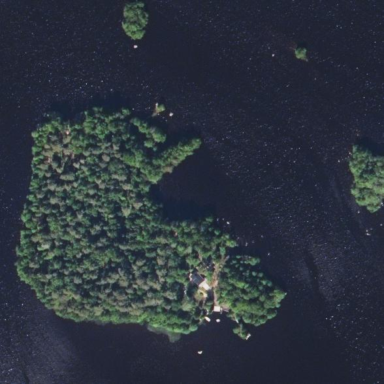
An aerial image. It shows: Islet.